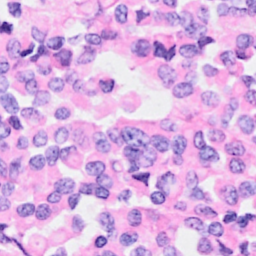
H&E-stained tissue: Breast